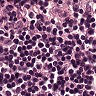
Metastatic tissue present: no